Interaction volume radius: 5 \u00c5
Interaction volume height: 35 \u00c5
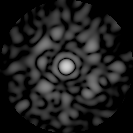
Disorder parameter: 0.6748